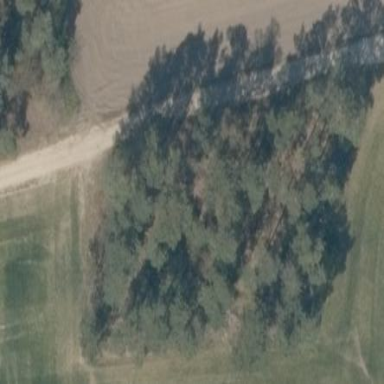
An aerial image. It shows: Forest with broadleaved trees that are deciduous.